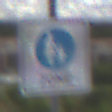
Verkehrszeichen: BeginnFussgaengerzone
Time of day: MorningAfternoon
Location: Outdoor (Suburban)
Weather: PartlyCloudy
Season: NotSpecified
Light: Natural